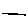
Label: line